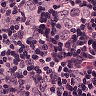
Metastatic tissue present: yes